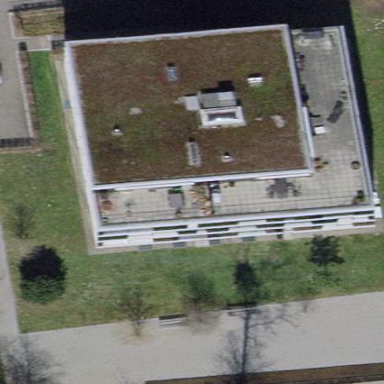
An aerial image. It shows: Flat-roofed apartment building.